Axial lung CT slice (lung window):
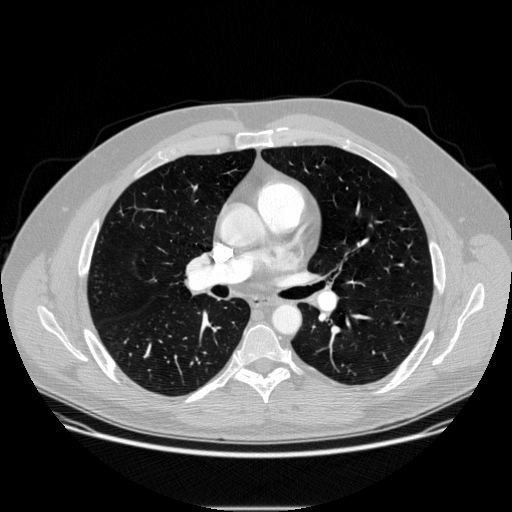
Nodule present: no